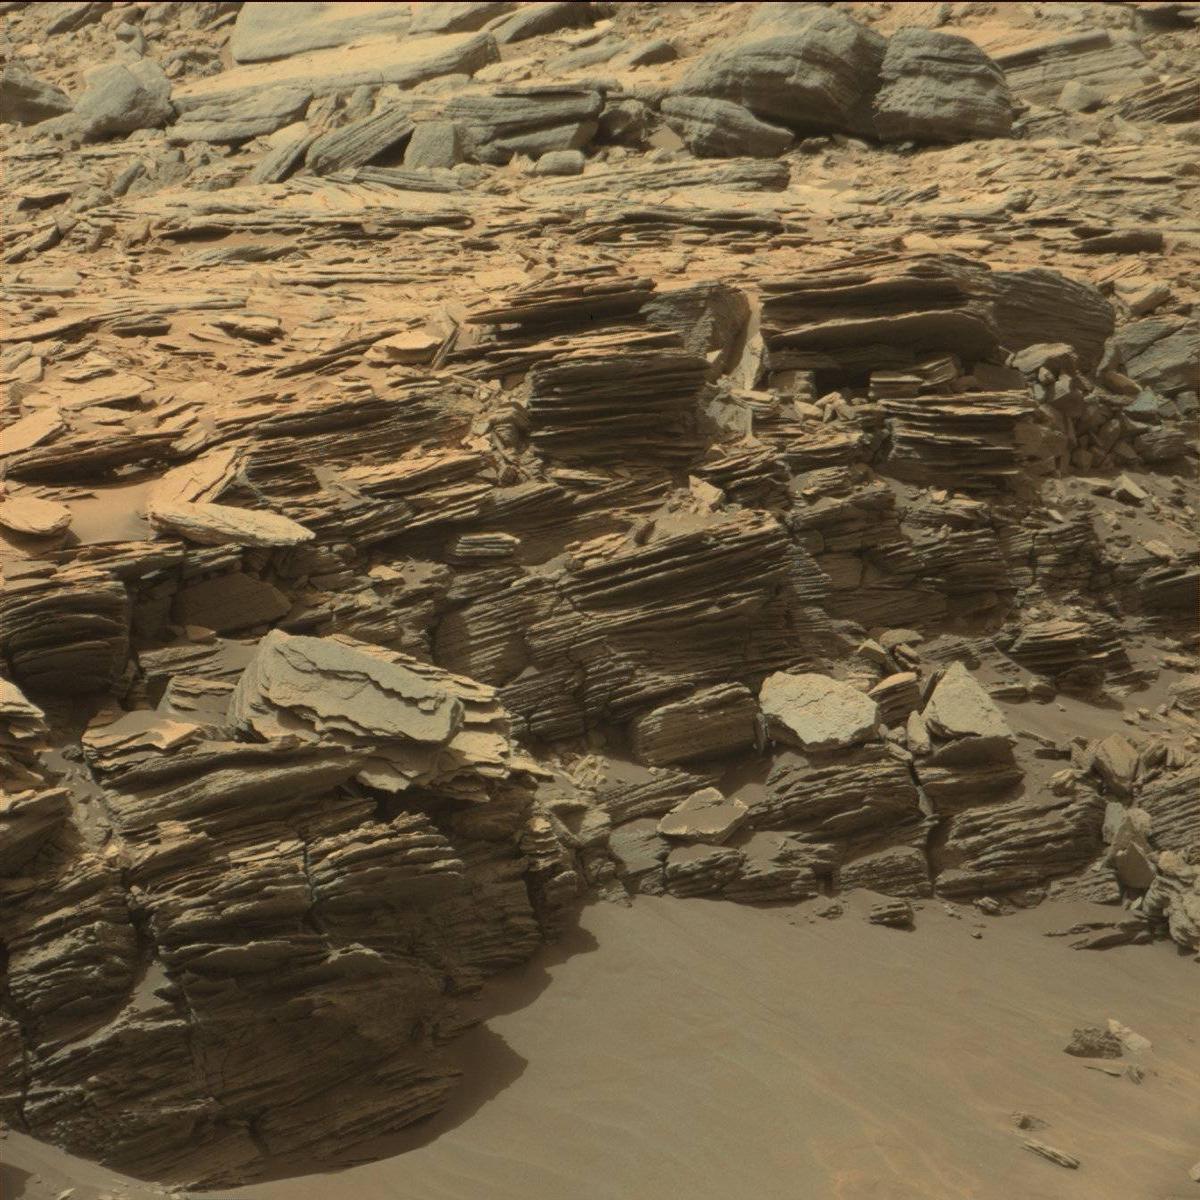
Terrain classes present: Bedrock, Rock, Sand / Soil